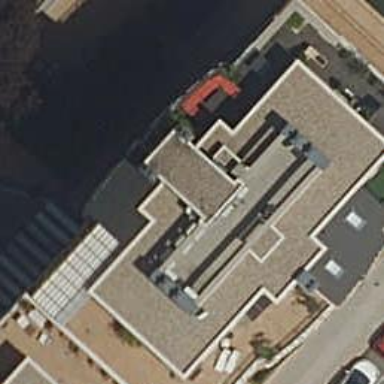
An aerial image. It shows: Image showing building with apartments.